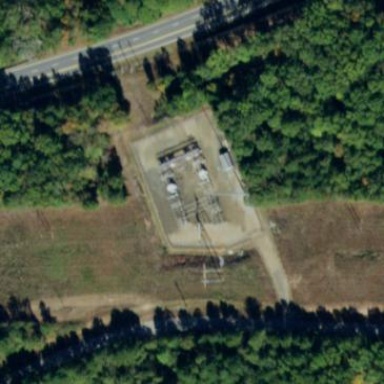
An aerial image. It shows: Distribution level power substation surrounded by fence.